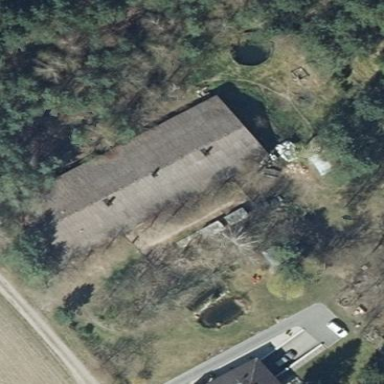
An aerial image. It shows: Gabled building with roof oriented along its structure.